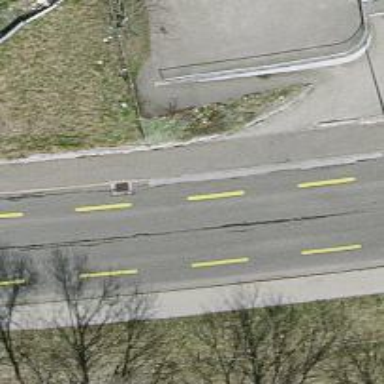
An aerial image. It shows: Kerb serving as barrier.